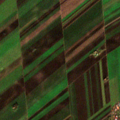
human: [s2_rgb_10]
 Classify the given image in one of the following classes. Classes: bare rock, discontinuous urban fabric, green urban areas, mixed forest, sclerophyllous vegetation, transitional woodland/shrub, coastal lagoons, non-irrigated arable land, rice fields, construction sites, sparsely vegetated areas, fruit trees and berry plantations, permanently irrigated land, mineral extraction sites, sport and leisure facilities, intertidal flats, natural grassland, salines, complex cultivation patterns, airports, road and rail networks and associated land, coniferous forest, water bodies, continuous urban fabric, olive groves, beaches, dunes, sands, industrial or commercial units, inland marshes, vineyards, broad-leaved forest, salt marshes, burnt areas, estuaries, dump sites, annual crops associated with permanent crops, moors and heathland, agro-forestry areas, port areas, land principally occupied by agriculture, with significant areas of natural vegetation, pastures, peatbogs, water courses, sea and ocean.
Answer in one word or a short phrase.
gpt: discontinuous urban fabric, non-irrigated arable land